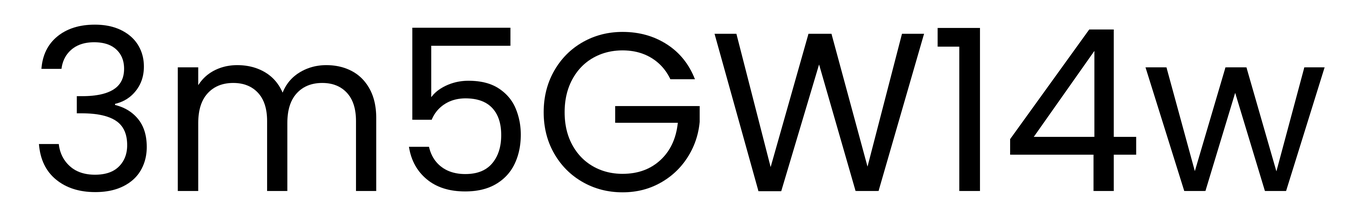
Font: Poppins-Regular